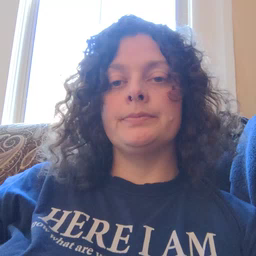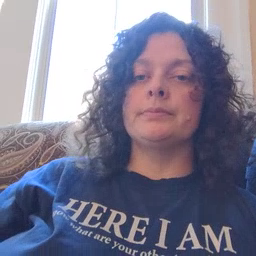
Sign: zebra